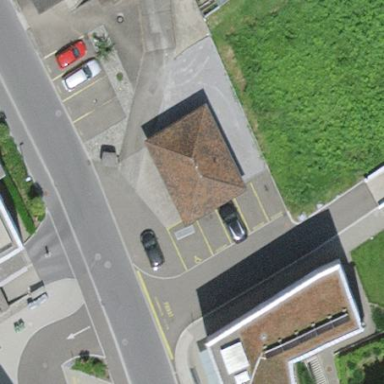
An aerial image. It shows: Group of garages.